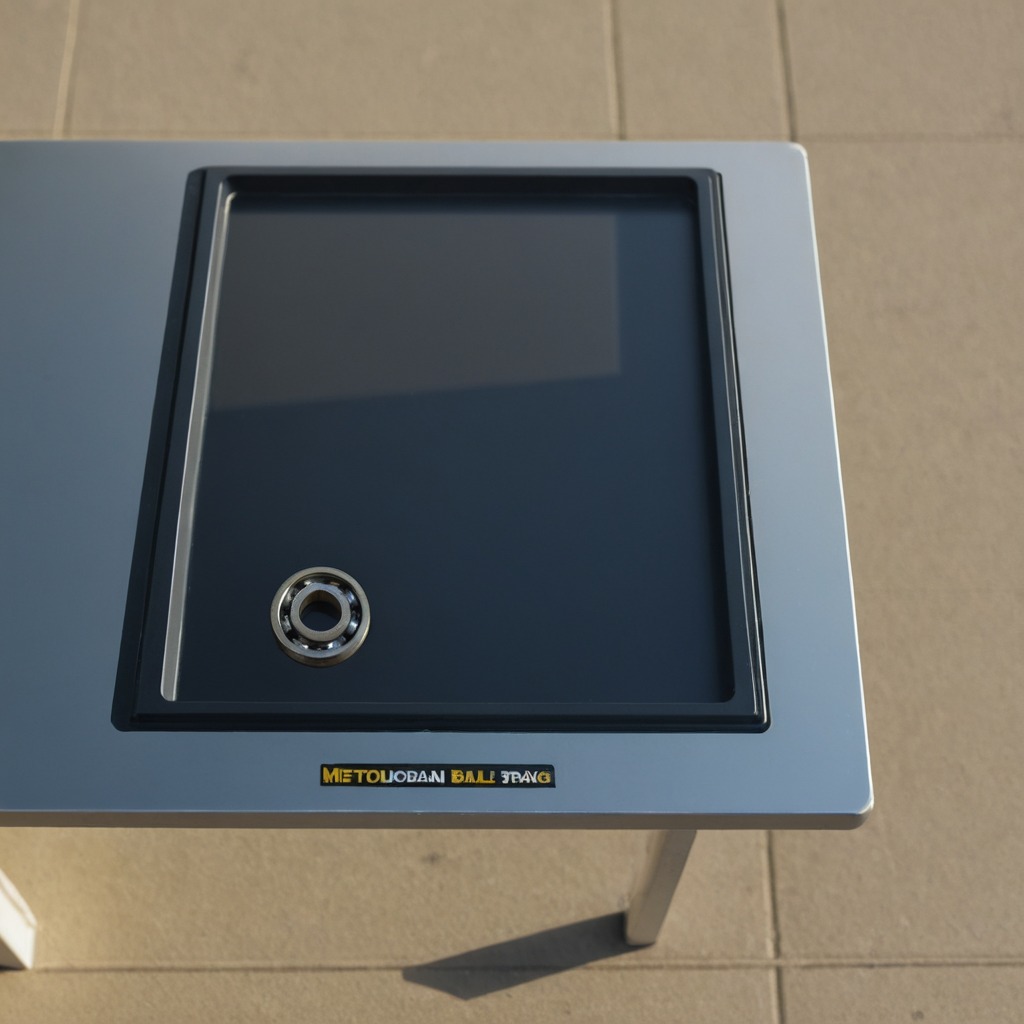
A metal ball bearing lies on a clean utility table in a temporary outdoor tool station afternoon light present textured surface